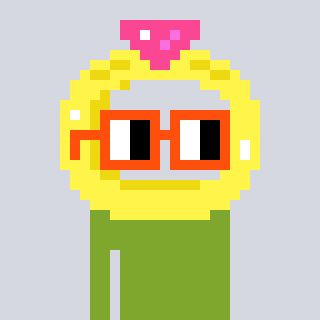
a pixel art character with square orange glasses, a ring-shaped head and a slimegreen-colored body on a cool background